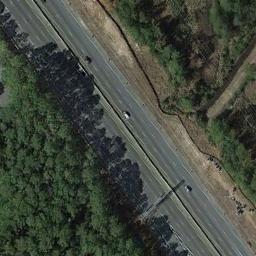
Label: freeway